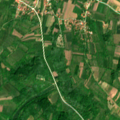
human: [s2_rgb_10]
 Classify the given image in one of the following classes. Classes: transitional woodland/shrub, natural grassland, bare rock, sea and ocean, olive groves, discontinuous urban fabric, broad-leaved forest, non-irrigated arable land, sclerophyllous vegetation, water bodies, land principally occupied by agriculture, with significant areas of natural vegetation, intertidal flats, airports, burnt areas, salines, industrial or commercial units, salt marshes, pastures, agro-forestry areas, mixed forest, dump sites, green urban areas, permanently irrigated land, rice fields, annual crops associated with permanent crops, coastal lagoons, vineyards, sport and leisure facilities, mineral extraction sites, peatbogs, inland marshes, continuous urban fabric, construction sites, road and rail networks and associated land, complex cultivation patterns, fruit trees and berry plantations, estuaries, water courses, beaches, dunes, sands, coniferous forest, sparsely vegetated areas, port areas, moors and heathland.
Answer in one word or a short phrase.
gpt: discontinuous urban fabric, non-irrigated arable land, complex cultivation patterns, land principally occupied by agriculture, with significant areas of natural vegetation